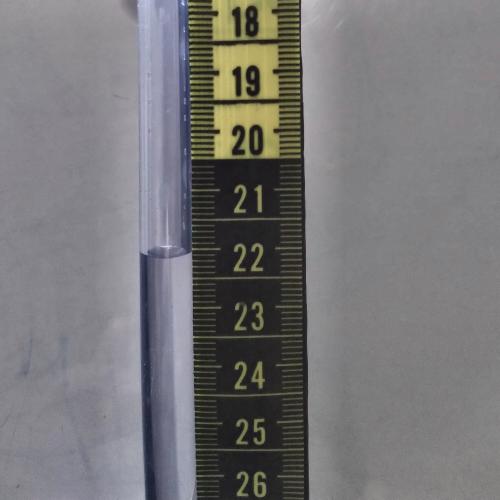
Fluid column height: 22.1 cm